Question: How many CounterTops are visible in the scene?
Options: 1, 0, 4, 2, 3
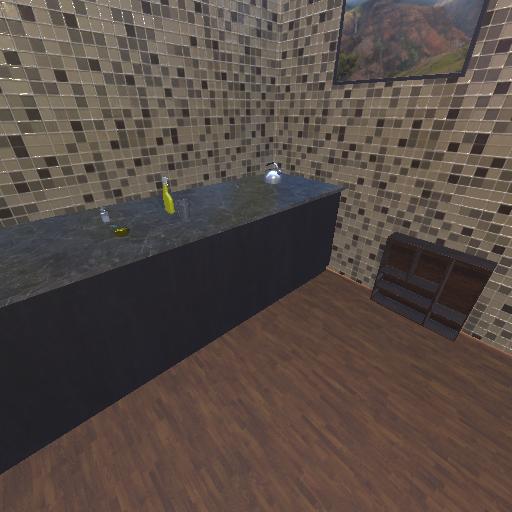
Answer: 1